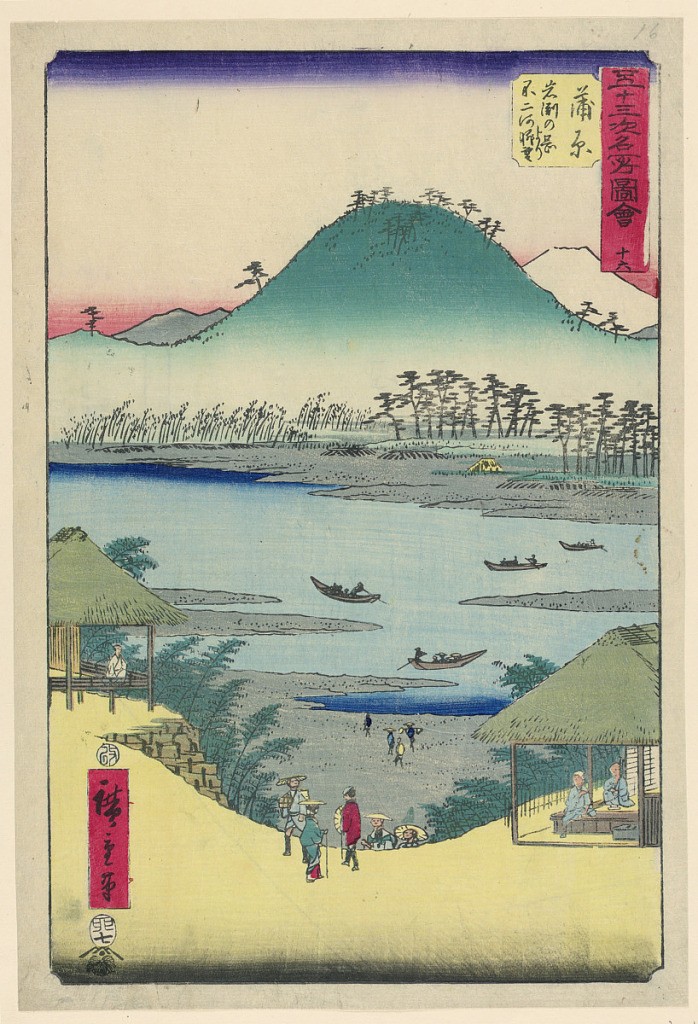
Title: Kanbara: View from Iwabuchi Hill from the 53 Stations of Tokaido
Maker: Ando Hiroshige, Japanese, 1797–1858
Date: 1797-1858
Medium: Woodblock print in colored ink on paper
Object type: Print
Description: The arch of the hill delightfully plays with the slope of the foreground. In between is a buys river which is transporting people via boats. Directly in the foreground are three people about to descend the steep hill, while other folks are climbing up the hill. Two little shops are nestled on either side of the print. Three people are sitting under the pavilion, enjoying the scenery.